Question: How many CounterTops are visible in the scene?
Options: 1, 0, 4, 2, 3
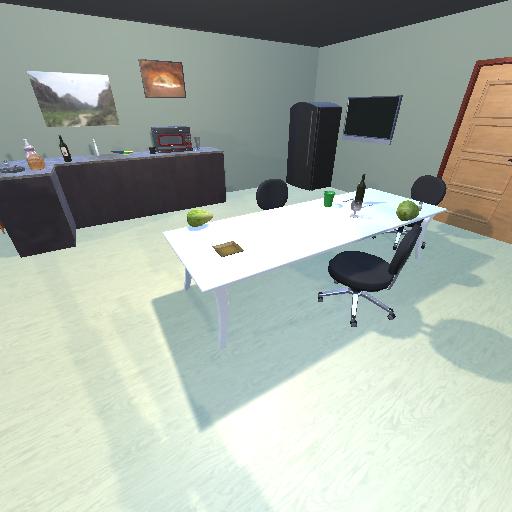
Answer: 1